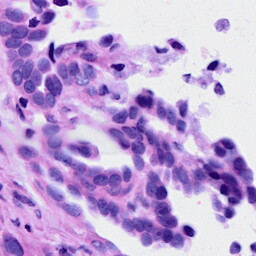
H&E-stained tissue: Ovarian